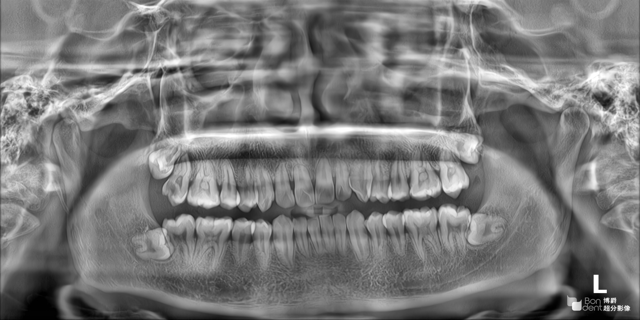
adult